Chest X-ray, PA view. Patient: 50 years old, sex M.
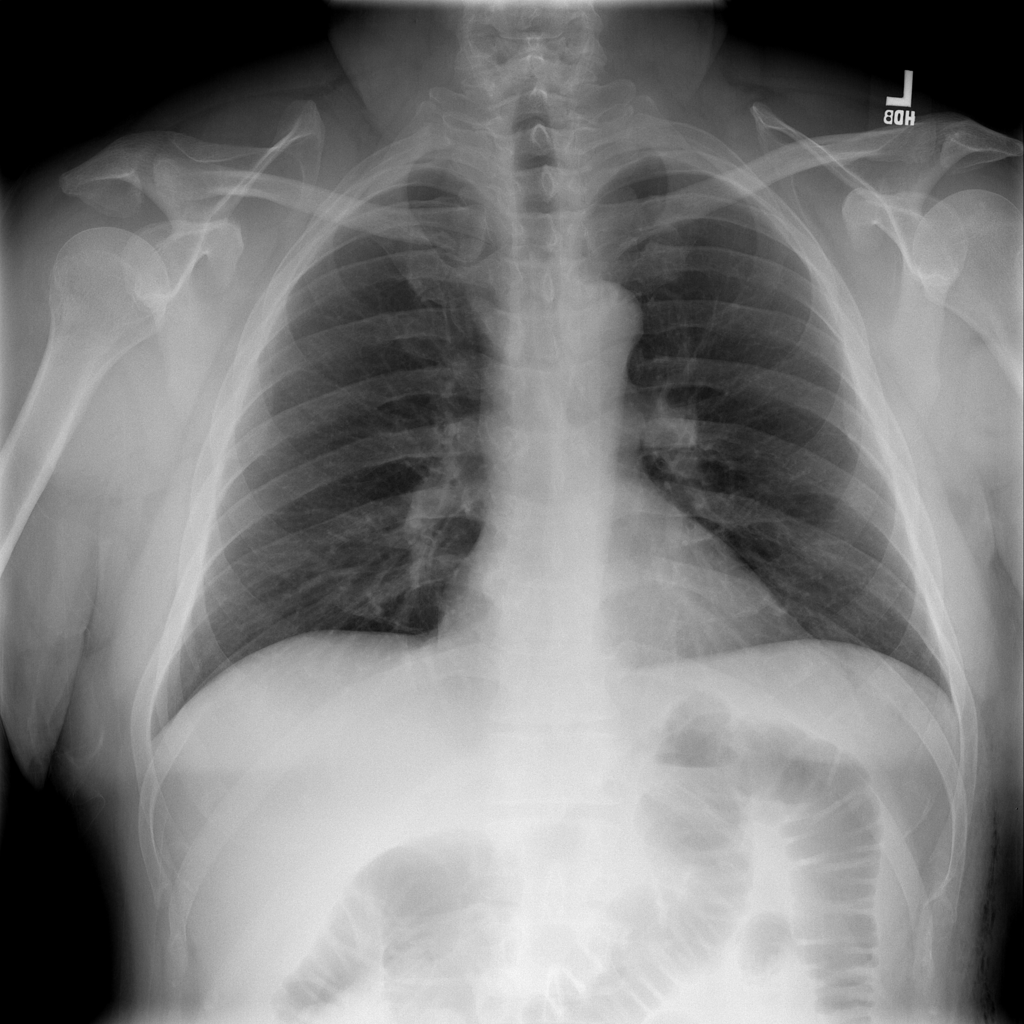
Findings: No Finding